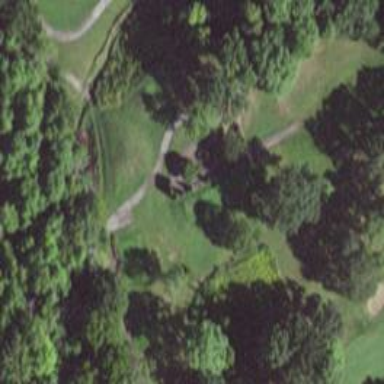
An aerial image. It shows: Pathway for golfing.